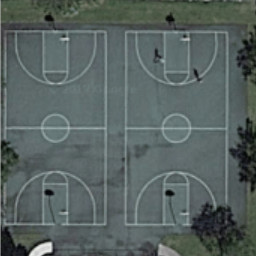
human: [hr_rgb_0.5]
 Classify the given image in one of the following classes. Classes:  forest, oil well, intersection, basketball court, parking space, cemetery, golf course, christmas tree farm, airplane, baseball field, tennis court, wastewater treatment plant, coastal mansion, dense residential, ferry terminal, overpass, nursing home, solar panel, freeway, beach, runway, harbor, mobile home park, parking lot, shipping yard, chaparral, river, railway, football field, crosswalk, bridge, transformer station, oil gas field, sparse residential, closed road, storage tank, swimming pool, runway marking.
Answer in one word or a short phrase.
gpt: basketball court